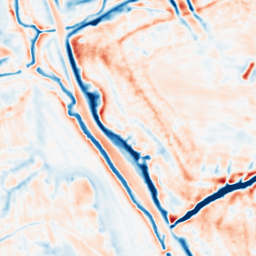
Category: multiscale
Decomposition family: dog
Decomposition parameters: sigma_low: 1
sigma_high: 5
Upsampling method: sinc_blackman
Upsampling parameters: scale: 4
kernel_size: 16
Upsampling scale: 4